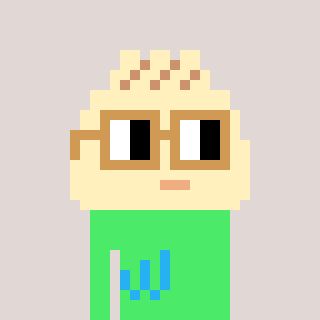
a pixel art character with square brown glasses, a porkbao-shaped head and a teal-colored body on a warm background